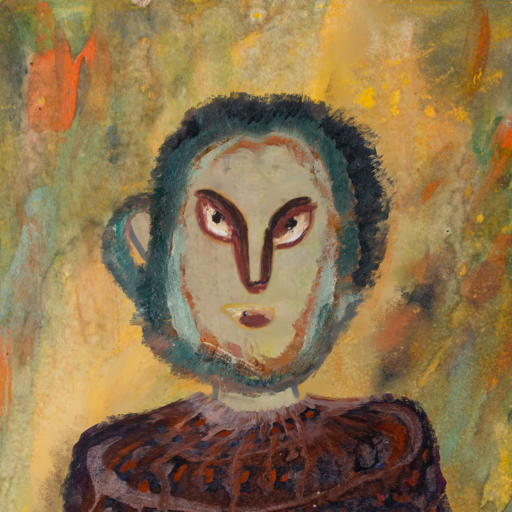
Background: Comrade, Head And Neck Front: Hill_Girl, Face Front: After_Raid, Bust: Hypocrite, Hair Front: Boggyland, Head Accessory: Blank, Second Necklace: Blank, Necklace: Blank, Baby: Blank